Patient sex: F
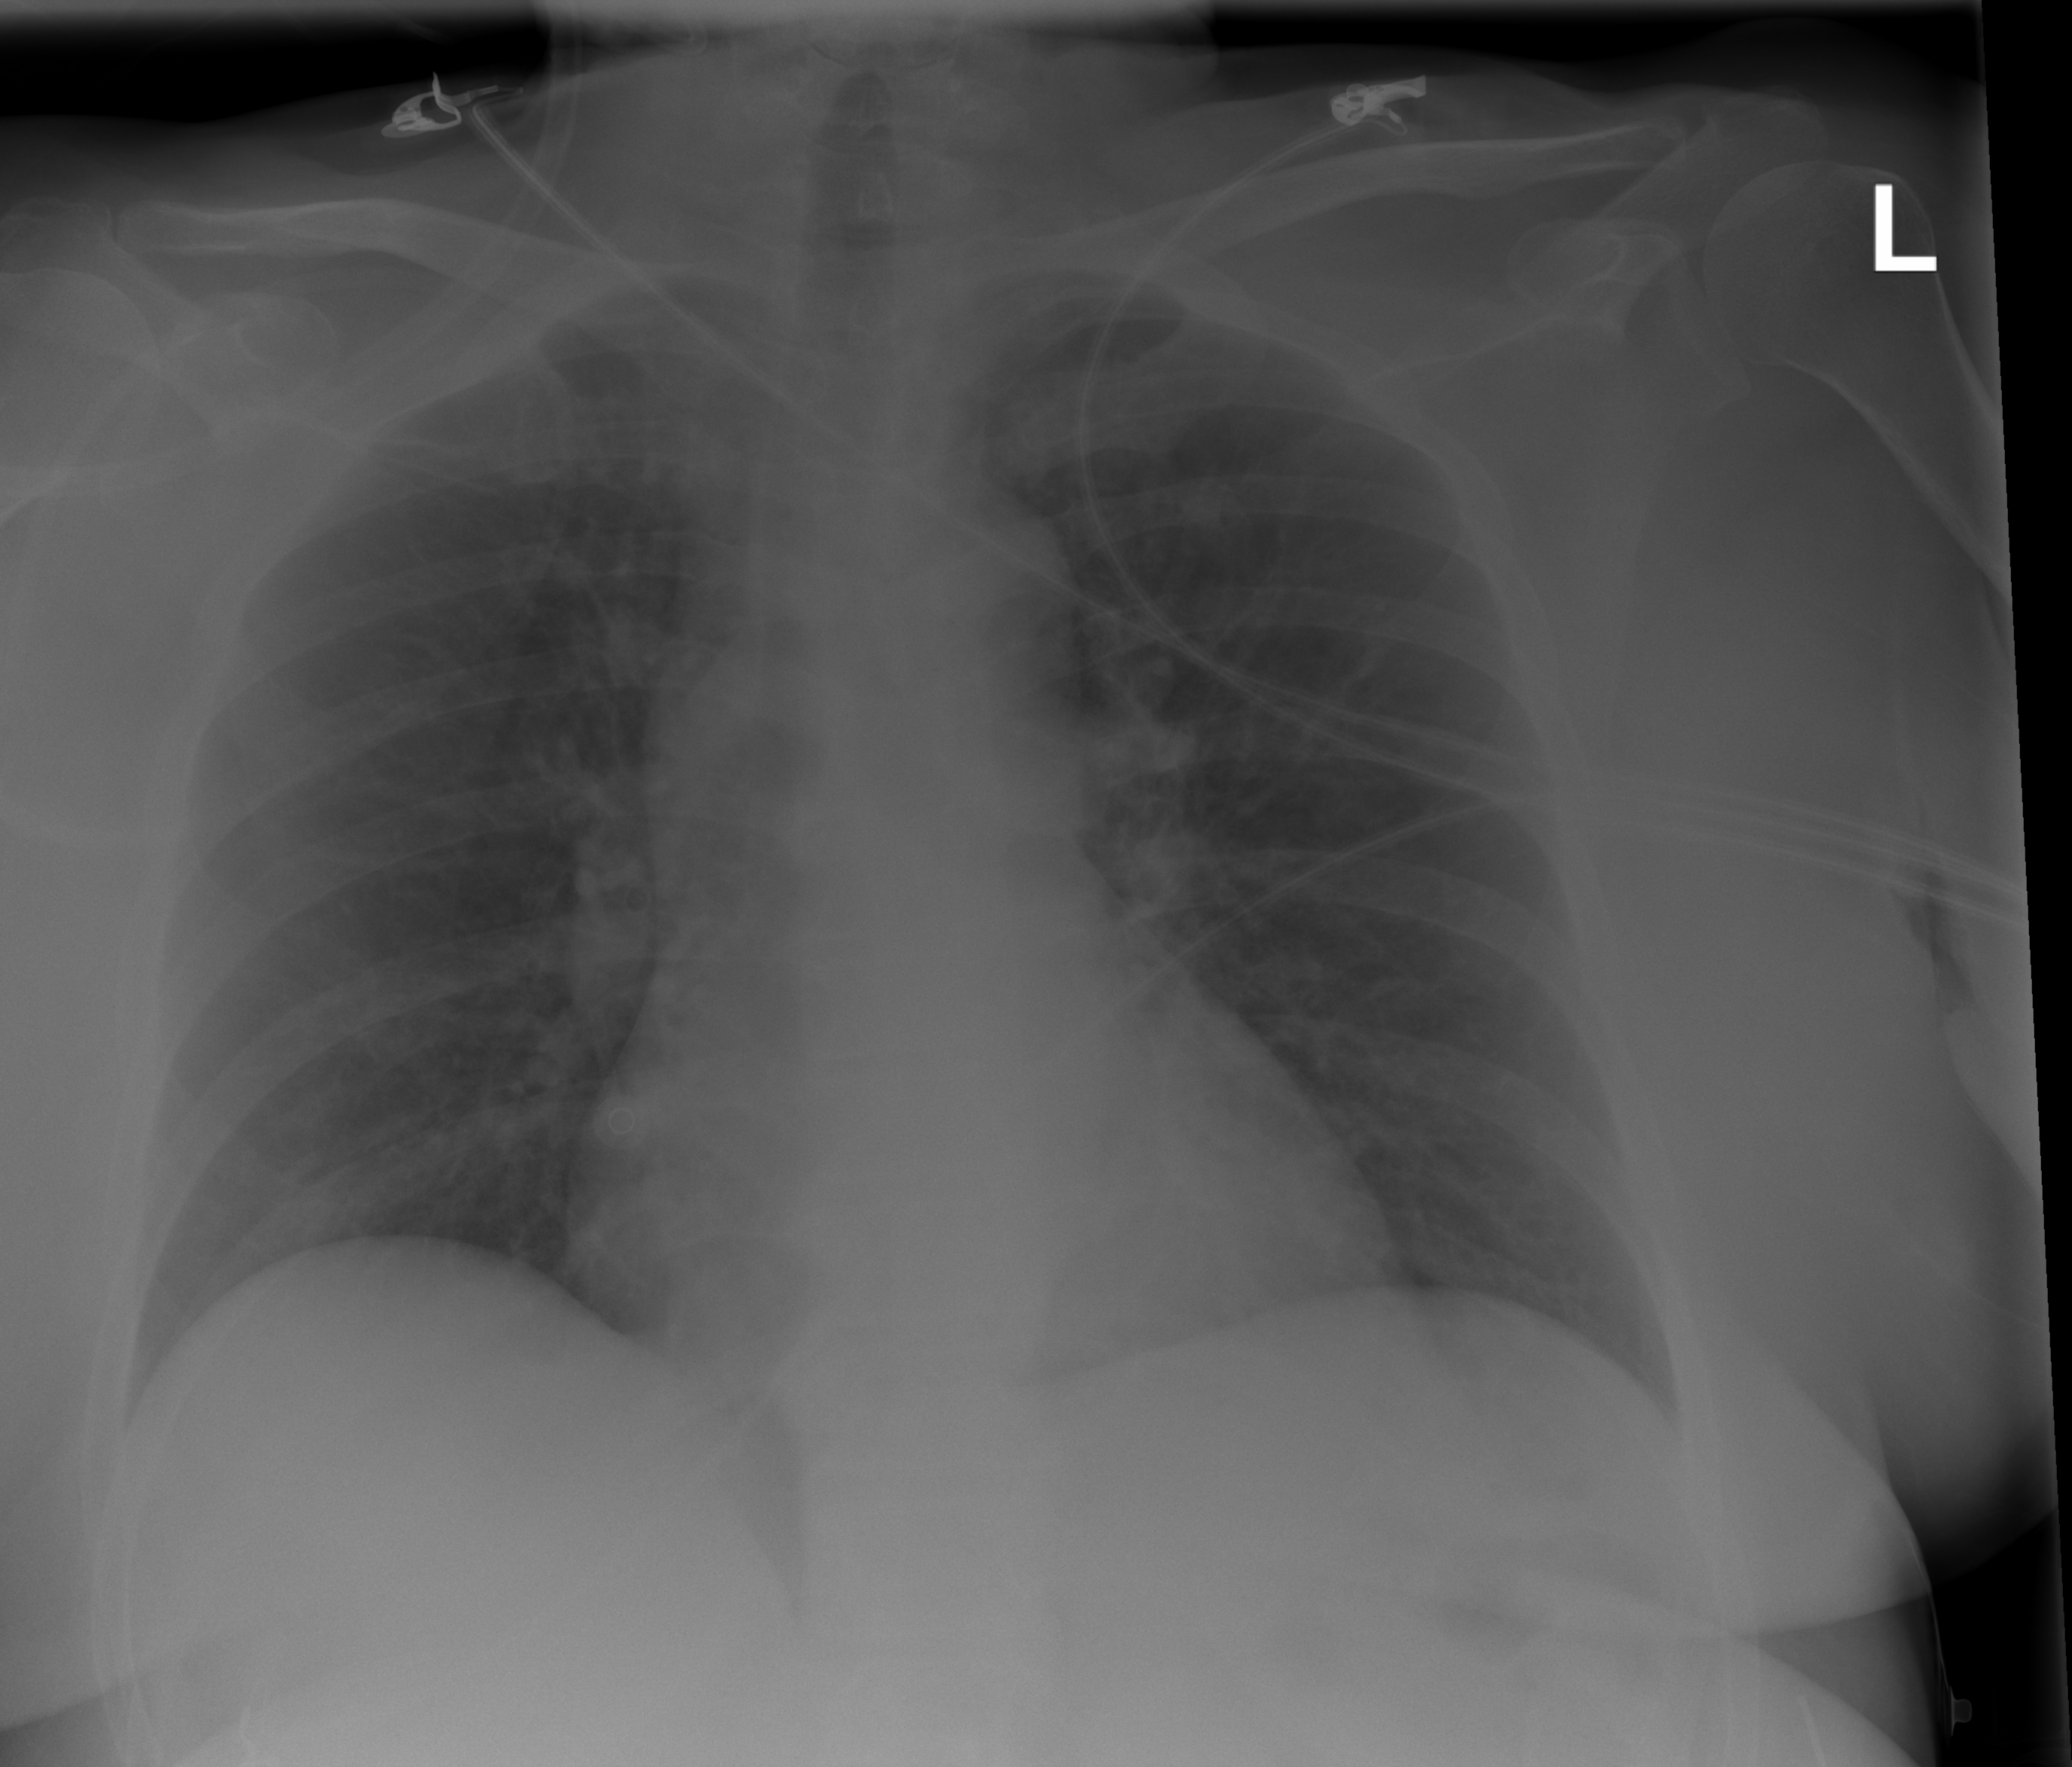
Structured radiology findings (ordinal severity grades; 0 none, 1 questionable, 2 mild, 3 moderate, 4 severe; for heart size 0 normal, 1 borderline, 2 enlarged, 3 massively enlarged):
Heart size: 1
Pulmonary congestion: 1
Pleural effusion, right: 0
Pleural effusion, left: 0
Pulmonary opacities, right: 0
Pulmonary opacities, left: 0
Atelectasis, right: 0
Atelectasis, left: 0